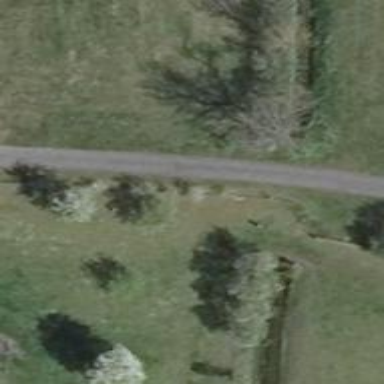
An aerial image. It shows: Row of deciduous broadleaved trees.